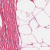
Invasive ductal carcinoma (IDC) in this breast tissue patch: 0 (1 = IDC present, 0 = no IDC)